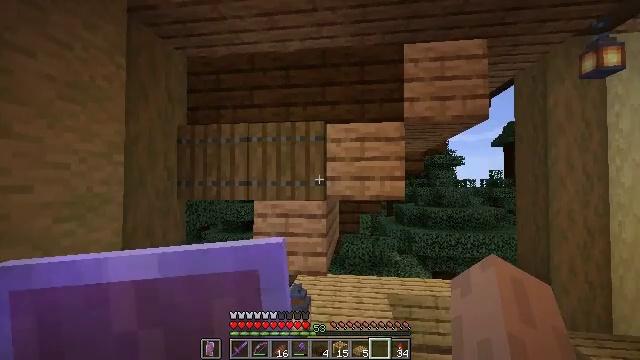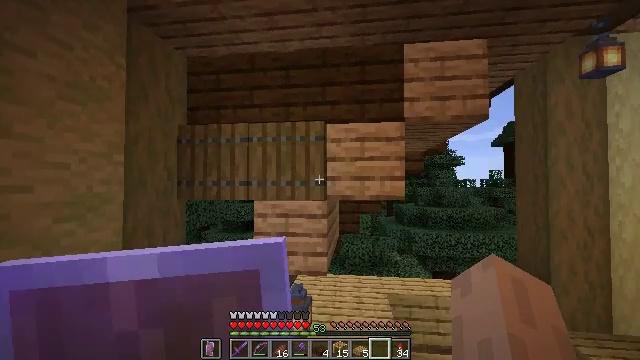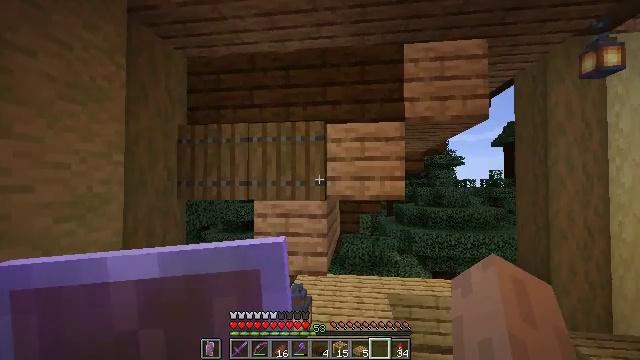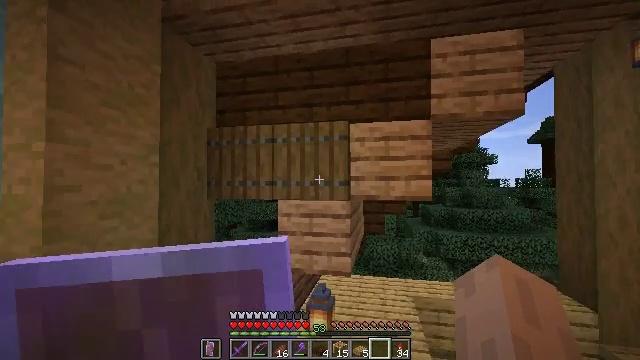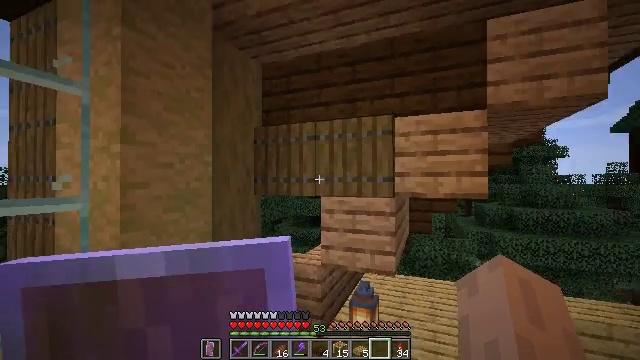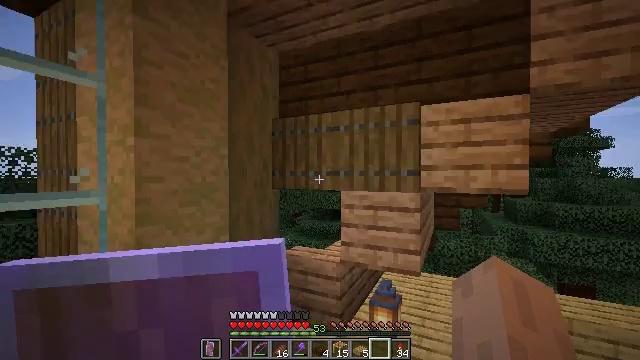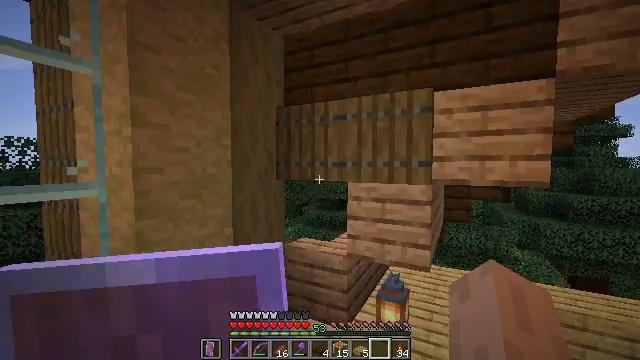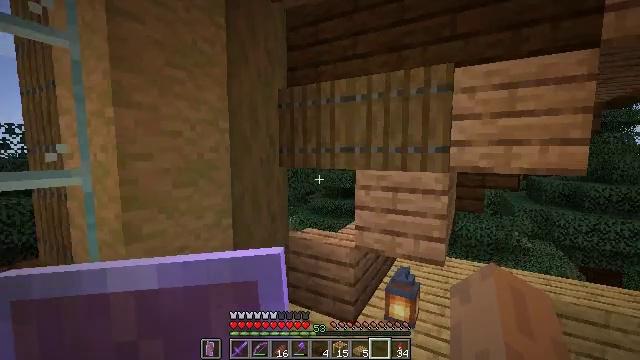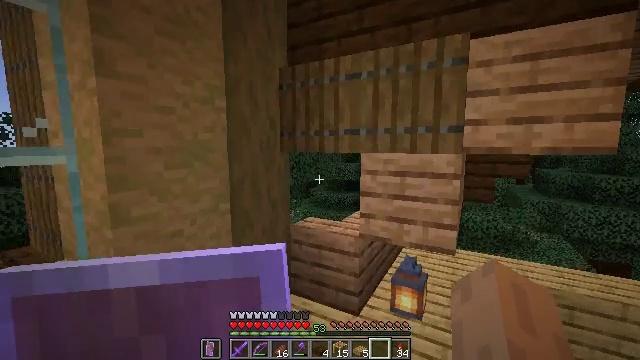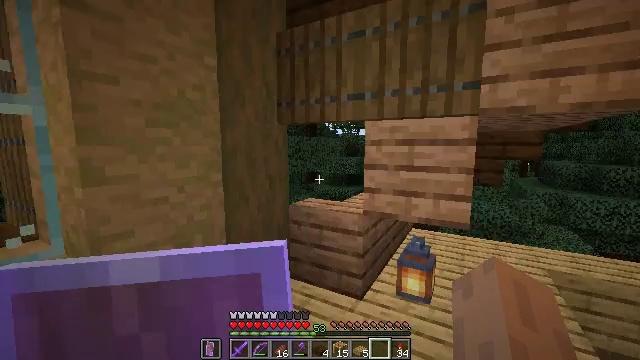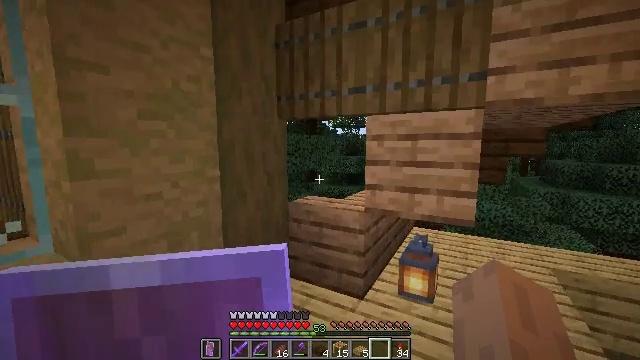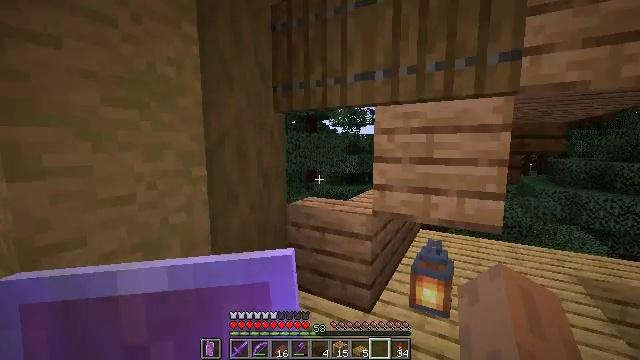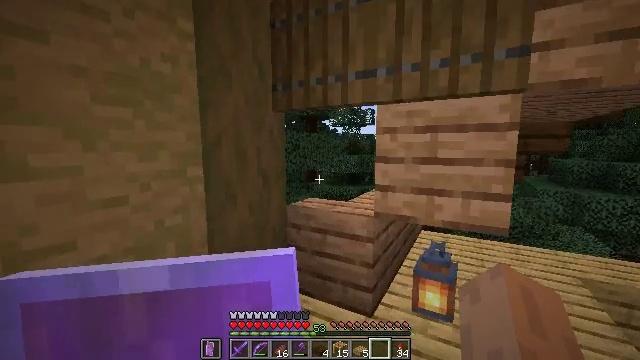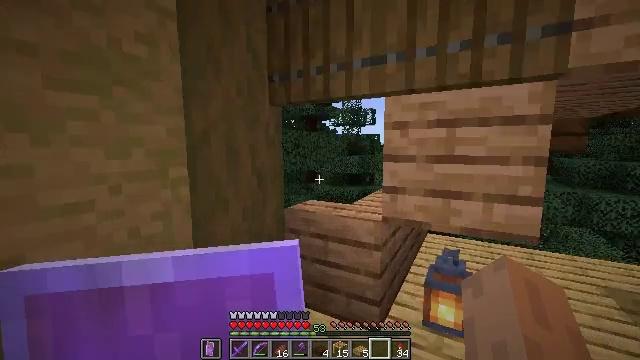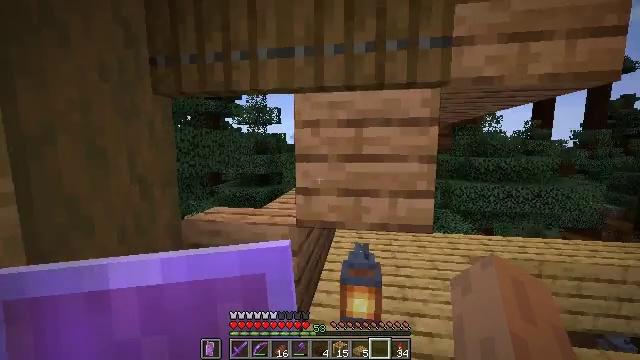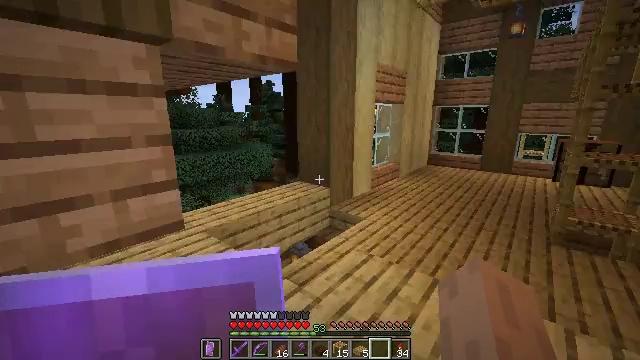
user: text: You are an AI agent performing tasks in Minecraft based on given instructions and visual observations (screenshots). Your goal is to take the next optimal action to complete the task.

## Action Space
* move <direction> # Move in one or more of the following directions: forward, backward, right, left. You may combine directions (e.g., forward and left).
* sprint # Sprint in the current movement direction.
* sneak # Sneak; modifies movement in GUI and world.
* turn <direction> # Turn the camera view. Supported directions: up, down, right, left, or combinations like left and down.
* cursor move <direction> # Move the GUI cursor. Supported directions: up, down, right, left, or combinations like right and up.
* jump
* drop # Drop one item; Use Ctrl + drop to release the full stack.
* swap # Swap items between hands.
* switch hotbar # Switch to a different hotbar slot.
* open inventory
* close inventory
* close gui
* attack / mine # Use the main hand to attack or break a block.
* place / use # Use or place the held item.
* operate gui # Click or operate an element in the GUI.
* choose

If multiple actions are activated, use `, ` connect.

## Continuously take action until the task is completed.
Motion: motion action
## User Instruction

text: Mine planks.
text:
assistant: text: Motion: no_op
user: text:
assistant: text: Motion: no_op
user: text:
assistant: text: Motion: turn left
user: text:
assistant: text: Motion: move forward, turn left
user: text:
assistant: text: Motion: move forward, turn left and down
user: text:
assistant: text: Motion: move forward, turn left and down
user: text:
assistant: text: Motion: move forward, turn left and down
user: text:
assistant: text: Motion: move forward, turn down
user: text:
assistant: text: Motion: move forward
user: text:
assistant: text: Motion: move forward
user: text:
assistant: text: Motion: move forward
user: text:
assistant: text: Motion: move forward
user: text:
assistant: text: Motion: move forward
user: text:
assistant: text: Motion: move forward, turn right
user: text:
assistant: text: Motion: turn right and down
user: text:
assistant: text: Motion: turn right and down
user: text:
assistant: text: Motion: turn right and down
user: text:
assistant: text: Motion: turn right and down
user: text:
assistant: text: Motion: no_op
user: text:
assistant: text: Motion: no_op
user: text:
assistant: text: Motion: no_op
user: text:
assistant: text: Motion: no_op
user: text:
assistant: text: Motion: no_op
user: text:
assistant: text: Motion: no_op
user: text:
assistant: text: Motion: no_op
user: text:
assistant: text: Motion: no_op
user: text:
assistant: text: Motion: move right
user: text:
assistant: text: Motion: move right, turn left and up
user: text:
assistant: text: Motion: move forward and move right, turn left and up
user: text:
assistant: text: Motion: move forward and move right, turn left and up